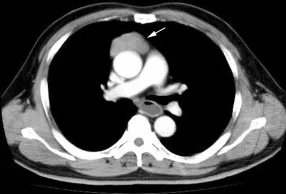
Preoperative chest radiology of lesion. (b) The contrast enhanced CT scan showed the solid mass with mild heterogeneous enhancement adhered, but not invaded the wall of great vessel.
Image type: radiology (ct)